Question: I have an app.config.
'''
<?xml version="1.0" encoding="utf-8" ?>
<configuration>
<system.serviceModel>
<bindings>
<wsHttpBinding>
<binding name="WsIGetHeaders" />
</wsHttpBinding>
<netTcpBinding>
<binding name="TcpIGetHeaders" />
</netTcpBinding>
</bindings>
<client>
<endpoint address="http://localhost:8731/Design_Time_Addresses/DemoService/HeaderService/"
binding="wsHttpBinding" bindingConfiguration="WsIGetHeaders"
contract="DemoService.IGetHeaders" name="WsIGetHeaders">
</endpoint>
<endpoint address="net.tcp://localhost:8731/Design_Time_Addresses/DemoService/HeaderService/"
binding="netTcpBinding" bindingConfiguration="TcpIGetHeaders"
contract="DemoService.IGetHeaders" name="TcpIGetHeaders">
</endpoint>
</client>
</system.serviceModel>
</configuration>
'''
We know binding name must match bindingConfiguration, but how about name of the endpoint in client section. I used the black pen to circle it. The red ones match each other. Any msdn for it?

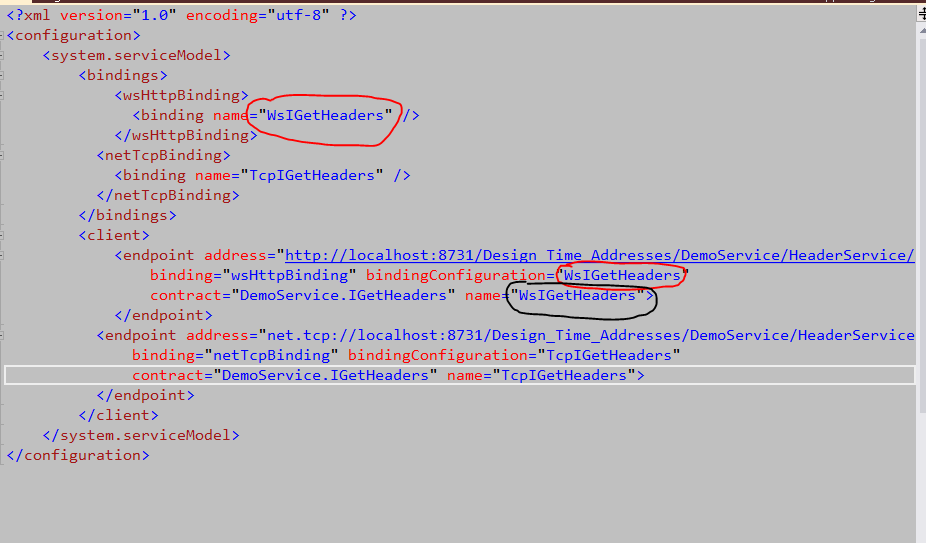
Answer: Endpoint name is used in client side configuration to match later in the code when creating client instance. Some information can be found <URL>.
Sample of constructing service client proxy object as each proxy class derived from ClientBase which has approprite <URL>:
'''
client = new ServiceClient(useSecure ? "SecureEndpoint" : "defaultEndpoint");
'''